Question: I'm working on a local WordPress site, and for some reason there is an 'iframe' added just after the opening 'body' tag which makes the body to drop down about 20px.
Google only returned 1 relevant result when searching for it, and what I read there didn't help much. It can be found <URL>.
The WordPress site has no plugins installed, and setting it to 'display: none;' doesn't work.
Here's a screenshot from Chrome so you can see it:

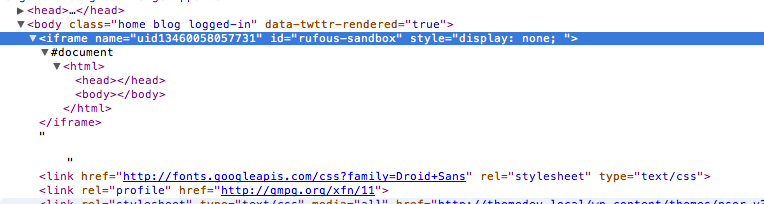
Answer: It seems like it is added by the Twitter script. If you remove it the iframe will disappear.
It sure looks like you have the Twitter plugin installed in some way or the other as you can see it says data-twttr-rendered="true" in the body tag.
If you remove the code - in my case the code below - it will disappear
'''
<script type="text/javascript">
(function(){
var twitterWidgets = document.createElement('script');
twitterWidgets.type = 'text/javascript';
twitterWidgets.async = true;
twitterWidgets.src = '//platform.twitter.com/widgets.js';
document.getElementsByTagName('head')[0].appendChild(twitterWidgets);
})();
</script>
'''